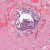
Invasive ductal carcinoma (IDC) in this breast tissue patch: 0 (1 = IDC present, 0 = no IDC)